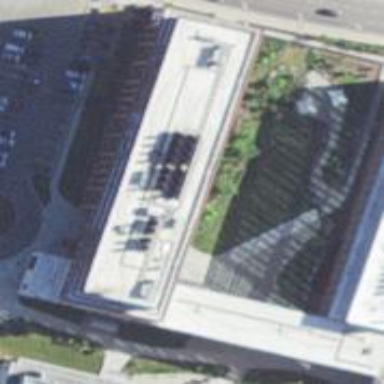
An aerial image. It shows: University building.